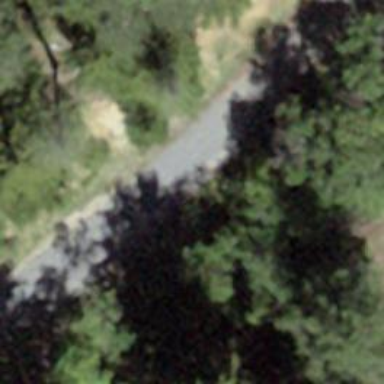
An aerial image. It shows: Asphalt track with grade 1 tracktype.